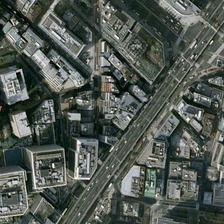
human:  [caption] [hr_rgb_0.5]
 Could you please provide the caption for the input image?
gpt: many buildings are in a commercial area .

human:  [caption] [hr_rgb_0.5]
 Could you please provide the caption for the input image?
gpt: many buildings are in a commercial area .

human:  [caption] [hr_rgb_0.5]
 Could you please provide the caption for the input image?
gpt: many buildings are in a commercial area .

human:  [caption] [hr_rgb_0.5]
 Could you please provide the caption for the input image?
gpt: many buildings are in a commercial area .

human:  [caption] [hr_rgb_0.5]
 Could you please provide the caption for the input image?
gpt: many buildings are in a commercial area .